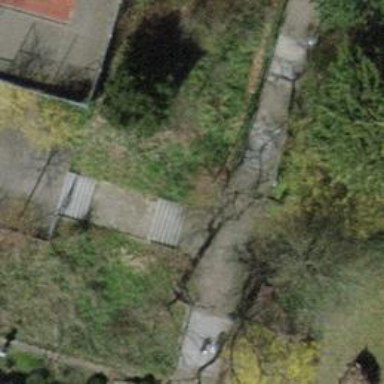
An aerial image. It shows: Footway with sett surface.